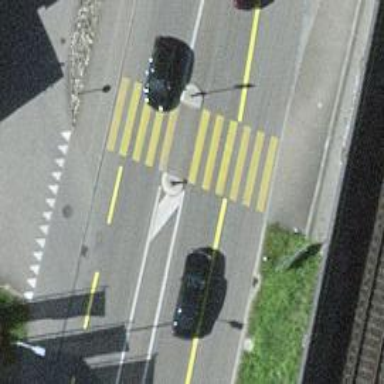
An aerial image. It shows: Marked crossing with pedestrian island.